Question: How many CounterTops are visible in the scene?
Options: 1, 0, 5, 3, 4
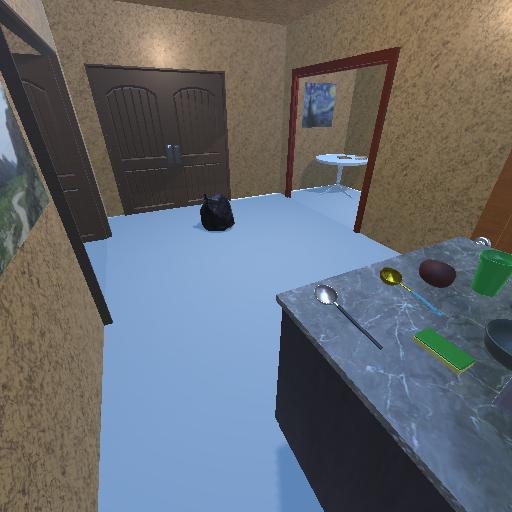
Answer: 1